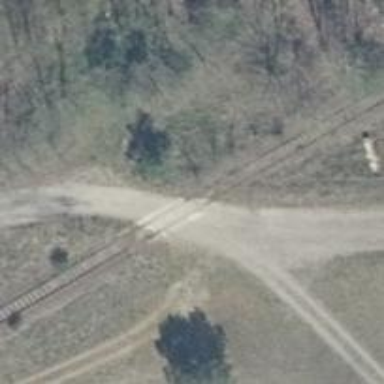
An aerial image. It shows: Railway level crossing.